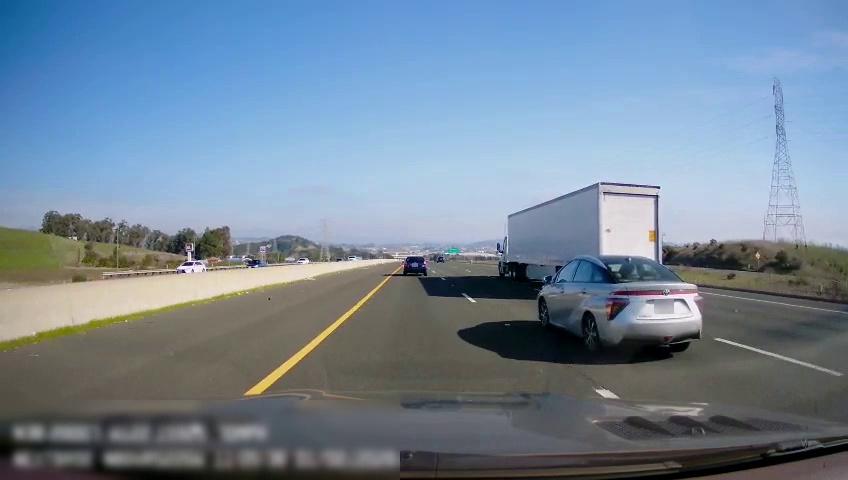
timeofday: Day
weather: Sunny
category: Drivable Space
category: Vehicles | Other LV
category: Vehicles | Car
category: Vehicles | Car
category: Vehicles | SUV
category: Vehicles | Truck
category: Vehicles | Car
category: Vehicles | Car
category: Lanes | Current Lane
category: Lanes | Current Lane
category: Lanes | Alternate Lane
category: Lanes | Alternate Lane
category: Lanes | Alternate Lane
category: Traffic | Signs